Field crop: maize
Growth stage: 2
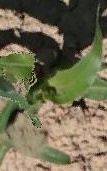
Species: maize